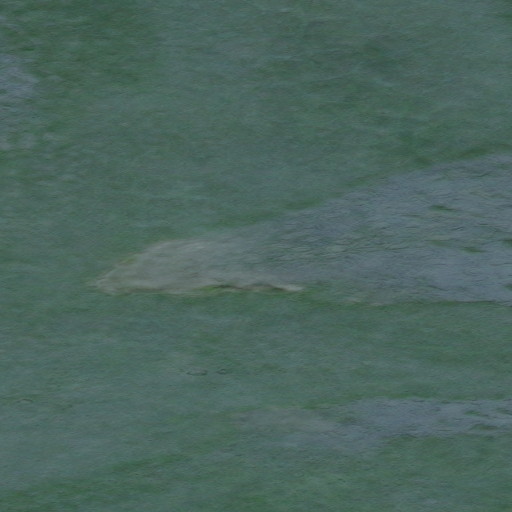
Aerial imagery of mountain in Alaska named Asiglirangik Hill containing only unknown